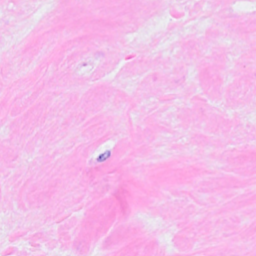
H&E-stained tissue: Breast